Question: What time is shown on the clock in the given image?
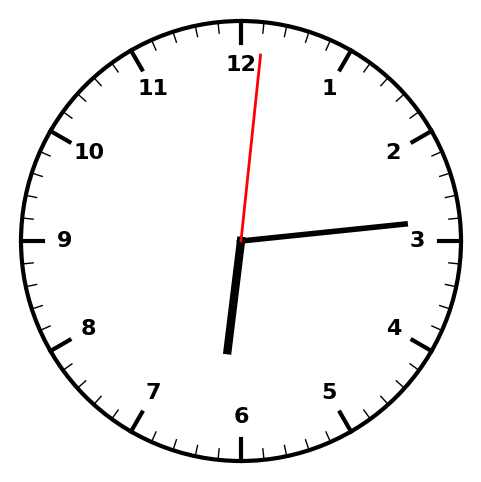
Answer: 06:14:01